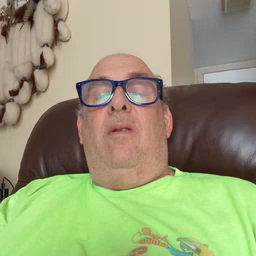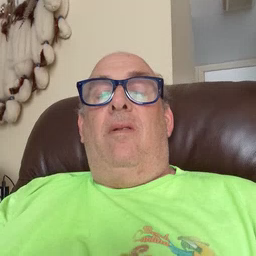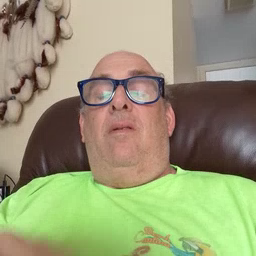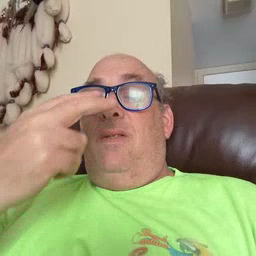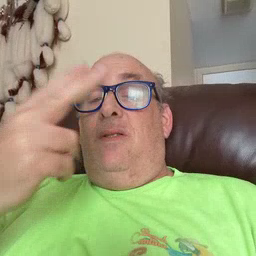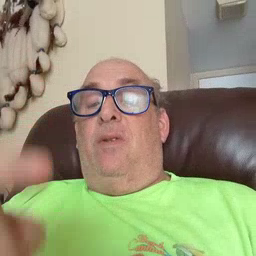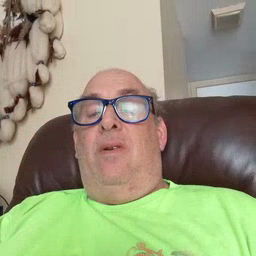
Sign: see